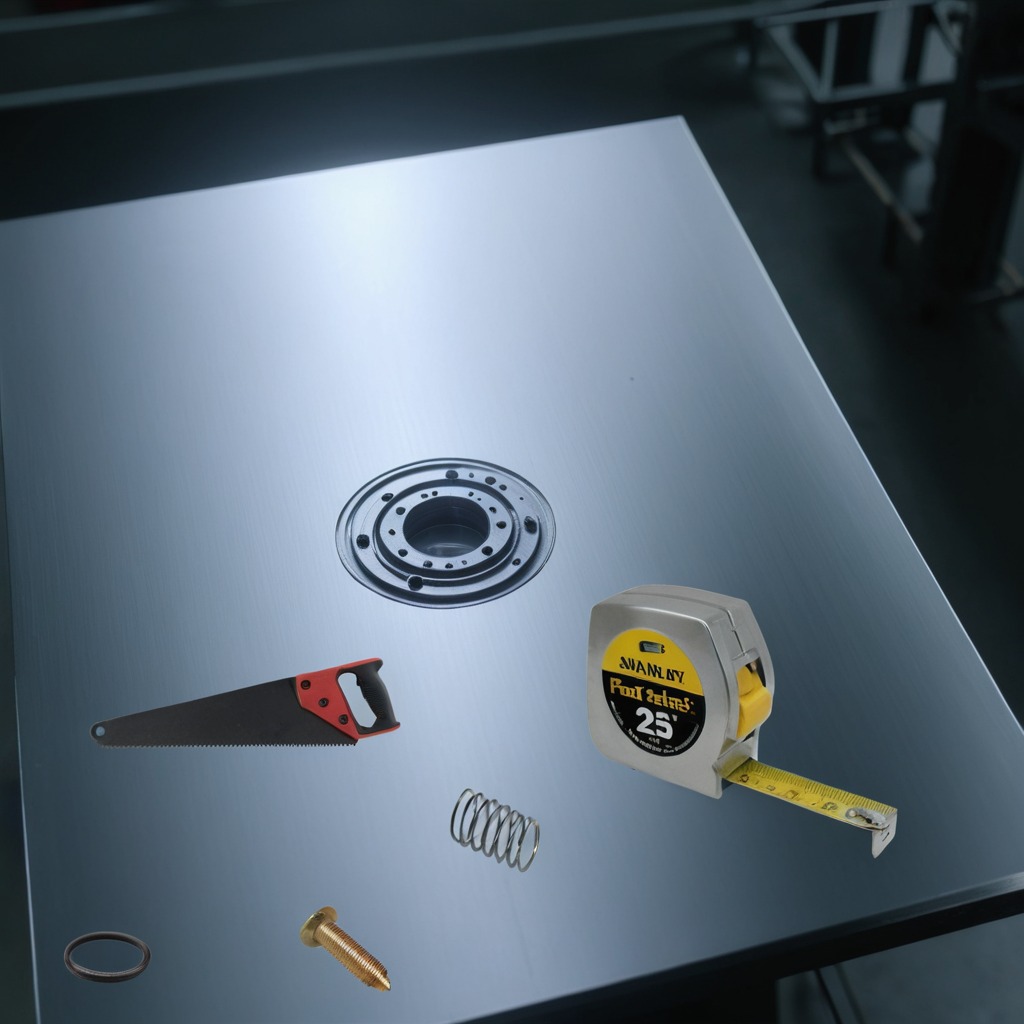
A rubber Oring, a measuring tape, a metal machine screw, a coiled metal spring, and a handheld metal saw are lying on the metal table.